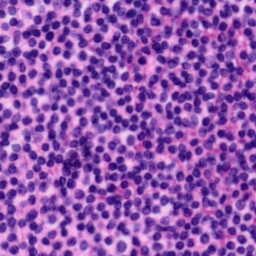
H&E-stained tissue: Tonsil